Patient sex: F
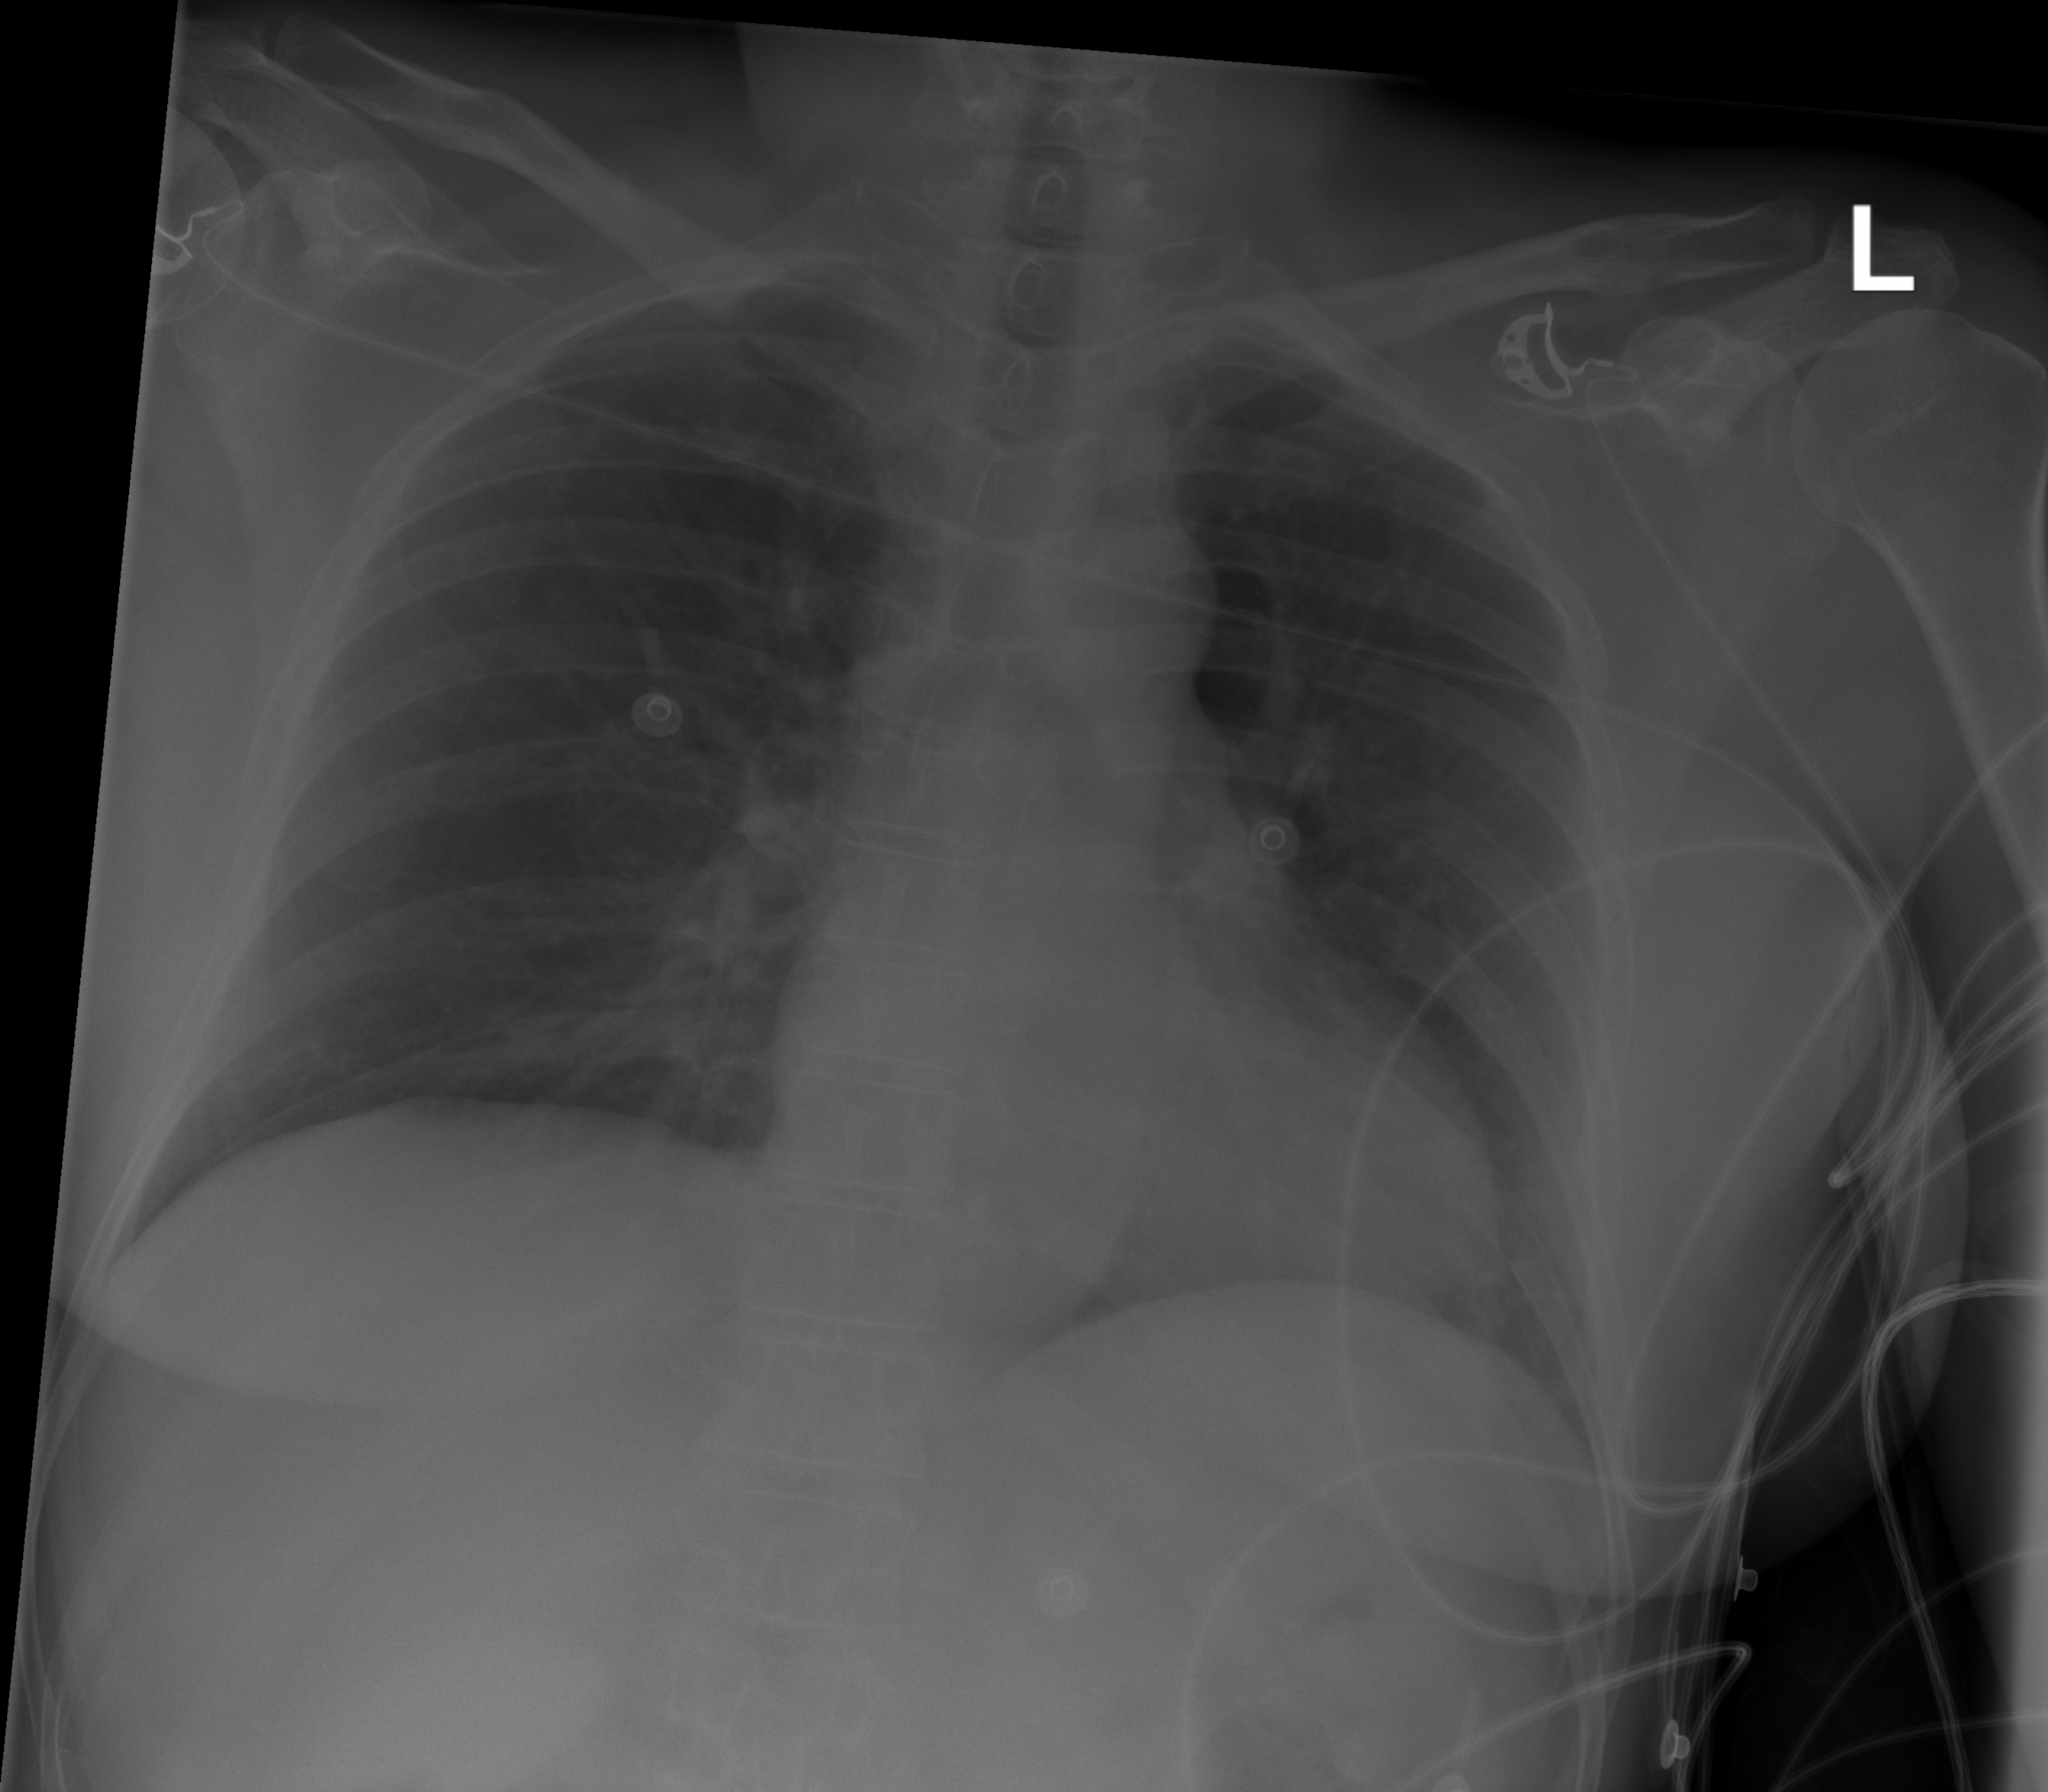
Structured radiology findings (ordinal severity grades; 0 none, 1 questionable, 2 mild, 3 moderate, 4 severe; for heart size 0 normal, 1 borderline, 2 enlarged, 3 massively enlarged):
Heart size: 0
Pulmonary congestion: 0
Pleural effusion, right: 0
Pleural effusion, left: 0
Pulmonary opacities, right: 0
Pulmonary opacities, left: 0
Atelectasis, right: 0
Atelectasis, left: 2